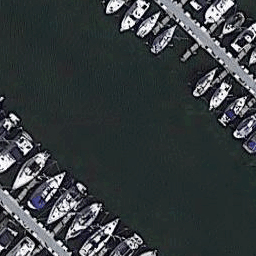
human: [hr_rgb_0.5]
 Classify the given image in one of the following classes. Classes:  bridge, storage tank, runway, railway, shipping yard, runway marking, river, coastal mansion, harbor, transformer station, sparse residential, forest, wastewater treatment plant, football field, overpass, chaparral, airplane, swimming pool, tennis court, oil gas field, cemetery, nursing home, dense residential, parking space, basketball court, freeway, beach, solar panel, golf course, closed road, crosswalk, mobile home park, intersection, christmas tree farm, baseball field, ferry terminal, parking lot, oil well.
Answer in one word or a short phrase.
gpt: harbor